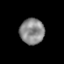
Tissue: prostate
Cell type: Epithelial cells
Senescence score: 0.3243
Nuclear area (px): 614
Mean DAPI intensity: 138.357